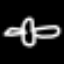
Label: airplane